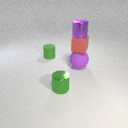
small green metal cylinder to the right of small green rubber cylinder